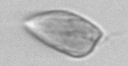
Label: Prorocentrum_dentatum